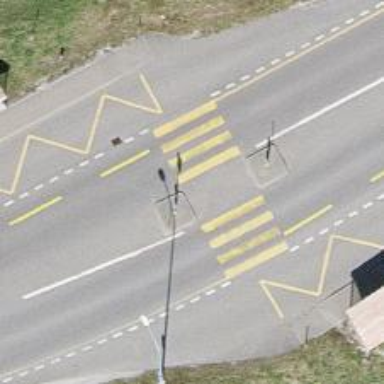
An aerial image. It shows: Uncontrolled zebra crossing on the road.